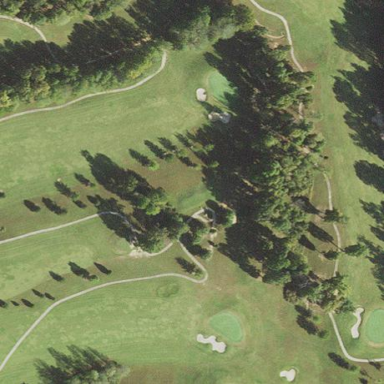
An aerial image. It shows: Rough grassy area used for golf.